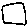
Label: square